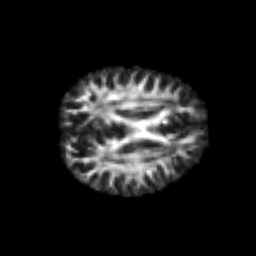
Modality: FA
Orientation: axial
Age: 25
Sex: male
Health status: healthy